Question: I'm having a bit of an issue uploading files to a database. The table I'm uploading to has the following structure:
'''
dbo.Cover
CoverID int PK
CoverFileContent varbinary(max)
CoverMimeType nvarchar(50)
CoverFileName nvarchar(50)
FileID int FK
'''
I can upload the file using my MVC application without any errors, however in the database the file stores in CoverFileContent as "0x0000000000000000......". All the other information relating to the file, e.g. MimeType, FileName, CoverID, etc uploads correctly. I took a wild guess that this wasn't correct so I downloaded the file (created a .net MVC downloader). It seemed to download as the correct type of file, however I when I tried to open it, it told me I could not open it.
Here is the original tutorial I was following: <URL>. I have gotten this to work perfectly, however I wanted to use ADO.net so I rewrote is slightly. I didn't make any significant changes however as can be seen from my code so I'm not sure why this is happening.
I inserted break points in my application to see if the byte array was actually being populated, which is was but only with zeros.

'''
public ActionResult CreateCover(int id)
{
Cover cover = new Cover();
cover.FileID = id;
return View(cover);
}
//
//POST: /File/CreateCover
[HttpPost]
public ActionResult CreateCover(Cover cover)
{
cover.CoverMimeType = Request.Files["CoverUpload"].ContentType;
Stream fileStream = Request.Files["CoverUpload"].InputStream;
cover.CoverFileName = Path.GetFileName(Request.Files["CoverUpload"].FileName);
int fileLength = Request.Files["CoverUpload"].ContentLength;
cover.CoverFileContent = new byte[fileLength];
fileStream.Read(cover.CoverFileContent, 0, fileLength);
cover.FileID = int.Parse(Request.Form["FileID"]);
filerepository.AddCoverData(cover);
filerepository.Save();
return View(cover);
//return View("CreatePdf", "Pdf", new { id = cover.FileID });
}
'''
'''
<%@ Page Title="" Language="C#" MasterPageFile="~/Views/Shared/Site.Master" Inherits="System.Web.Mvc.ViewPage<SampleApp.Models.Cover>" %>
<asp:Content ID="Content1" ContentPlaceHolderID="TitleContent" runat="server">
CreateCover
</asp:Content>
<asp:Content ID="Content2" ContentPlaceHolderID="MainContent" runat="server">
<h2>CreateCover</h2>
<% using (Html.BeginForm("CreateCover", "Cover", FormMethod.Post, new { enctype = "multipart/form-data" }))
{ %>
<%: Html.HiddenFor(model => model.FileID) %>
<asp:Label ID="Label2" runat="server" Text="Please Select your eBook Cover" /><br />
<input type="file" name="CoverUpload" /><br />
<input type="submit" name="submit" id="Submit" value="Upload" />
<% } %>
<div>
<%: Html.ActionLink("Back to List", "Index") %>
</div>
</asp:Content>
'''
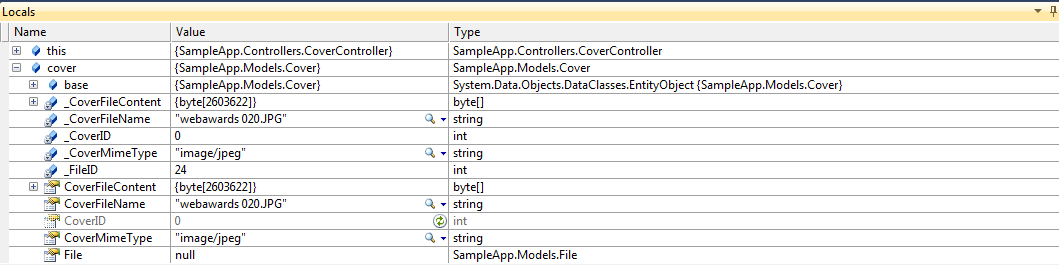
Answer: Probably because you're not 'Close()'-ing your 'Stream'
'''
HttpPostedFileBase file = Request.Files["CoverUpload"];
cover.CoverMimeType = file.ContentType;
cover.CoverFileName = Path.GetFileName(file.FileName);
cover.FileID = int.Parse(Request.Form["FileID"]);
byte[] input = new byte[file.ContentLength];
using (Stream s = file.InputStream)
{
s.Read(input, 0, file.ContentLength);
}
cover.CoverFileContent = input;
filerepository.AddCoverData(cover);
filerepository.Save();
return View(cover);
'''